Question:
I'm trying to print a centered pyramid of 2^n, where 2^row# is the centered number of each row, the numbers to the left are ascending to 2^row# and the numbers to the right are descending. I'm pretty new to Java and it took me a really long time to get this much. But now I'm stuck. The last row is the only row that is correct. I don't know how to make it so 64 is not printed on every line. Can anyone please give me a hint?
I've tried messing with every single parameter - starting the last loop with the first row, the last row, changing the starting power, etc. and I just can't figure it out.
Thank you for any hints!
'''
public static void main (String [] args){
int row;
for (row = 0; row <= 8; row++){ // Prints each row
for (int spaces = 8; spaces >= row; spaces --){ // Prints out spaces to left
System.out.print(" ");
}
int power1 = 0; // Power that 2 is being raised to
for (int i = 0; i < row; i++) { // Prints left side of the pyramid
System.out.print(" " + (int)Math.pow(2, power1));
power1++;
}
int power2 = 7;
for (int i = 1; i < row; i++) { // Prints right side of the pyramid
power2--;
System.out.print(" " + (int)Math.pow(2, power2));
}
System.out.println();
}
}
}
'''
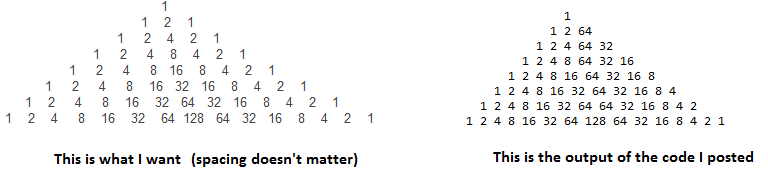
Answer: You are assigning constant to power2 instead of depending value on row. Can you try this please.
int power2 = row-1;